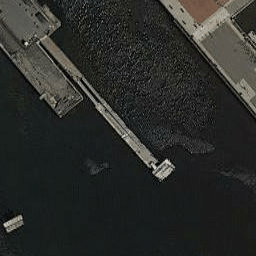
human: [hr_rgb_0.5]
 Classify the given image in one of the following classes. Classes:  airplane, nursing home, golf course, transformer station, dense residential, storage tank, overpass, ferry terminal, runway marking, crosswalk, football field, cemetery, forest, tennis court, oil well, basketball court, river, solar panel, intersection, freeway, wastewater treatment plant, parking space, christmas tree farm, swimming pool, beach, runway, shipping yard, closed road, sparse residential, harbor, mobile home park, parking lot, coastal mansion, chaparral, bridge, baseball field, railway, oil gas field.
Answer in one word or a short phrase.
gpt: ferry terminal